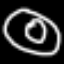
Label: donut